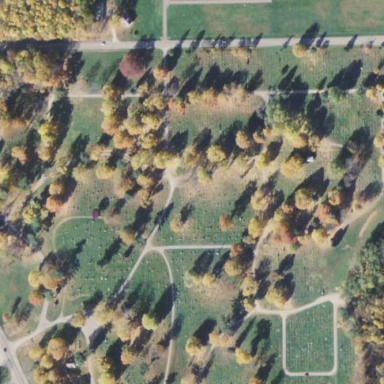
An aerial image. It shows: Graveyard used as cemetery.